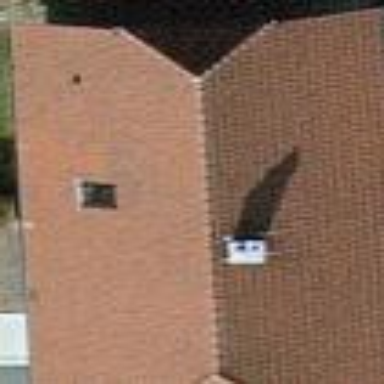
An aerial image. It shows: Half-hipped roof building.